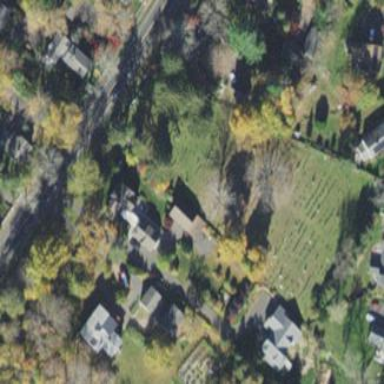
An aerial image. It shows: Cemetery.